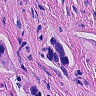
Metastatic tissue present: yes